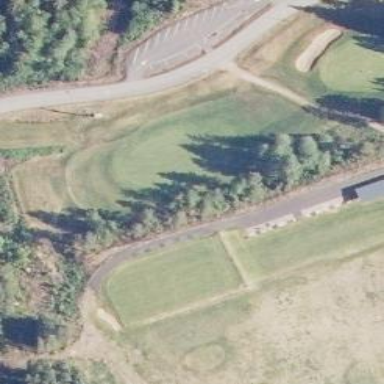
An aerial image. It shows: Green golf area with grass land use.